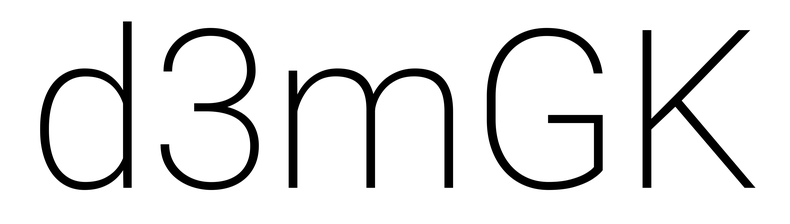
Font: Roboto_ExtraLight